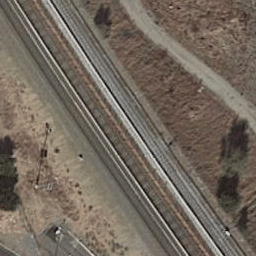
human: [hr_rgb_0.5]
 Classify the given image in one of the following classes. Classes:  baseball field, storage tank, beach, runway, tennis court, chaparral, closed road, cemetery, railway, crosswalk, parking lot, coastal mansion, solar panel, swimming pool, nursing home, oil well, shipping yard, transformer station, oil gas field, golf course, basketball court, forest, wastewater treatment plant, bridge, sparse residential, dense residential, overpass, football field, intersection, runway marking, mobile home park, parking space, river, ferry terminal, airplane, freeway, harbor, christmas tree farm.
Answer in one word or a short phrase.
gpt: railway